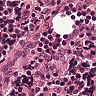
Metastatic tissue present: no